The plot is a Hilbert-envelope spectrum of a rotating bearing's acceleration signal, annotated with the bearing's characteristic defect frequencies. Based on the visible evidence, which condition applies: normal, inner_race, outer_race, ball?
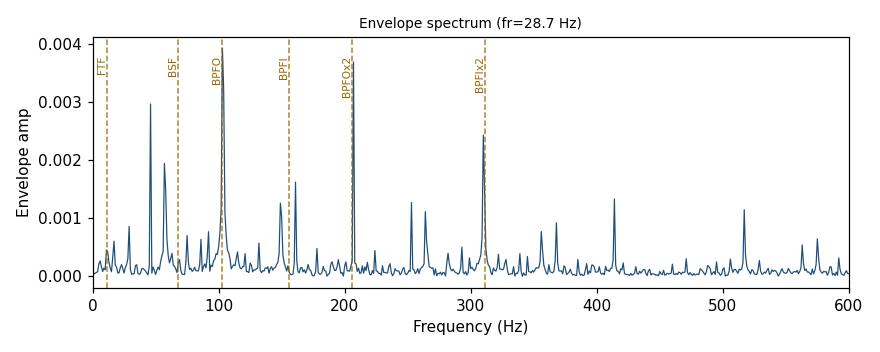
Answer: outer_race